Interaction volume radius: 5 \u00c5
Interaction volume height: 30 \u00c5
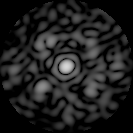
Disorder parameter: 0.6631